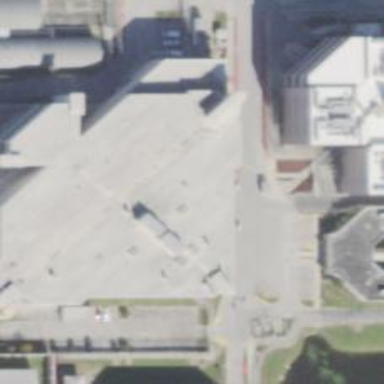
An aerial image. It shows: Flat roof office building that serves as prison.